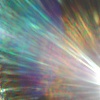
Label: sunburn